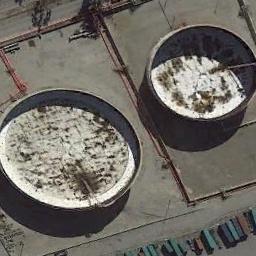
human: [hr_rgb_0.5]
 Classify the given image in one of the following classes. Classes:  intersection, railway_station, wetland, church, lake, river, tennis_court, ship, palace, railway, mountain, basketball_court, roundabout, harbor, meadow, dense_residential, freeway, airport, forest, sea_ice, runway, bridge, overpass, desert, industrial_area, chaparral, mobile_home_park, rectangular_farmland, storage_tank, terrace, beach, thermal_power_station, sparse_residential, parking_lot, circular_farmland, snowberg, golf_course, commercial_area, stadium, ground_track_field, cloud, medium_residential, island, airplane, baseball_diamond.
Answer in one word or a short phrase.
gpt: storage_tank